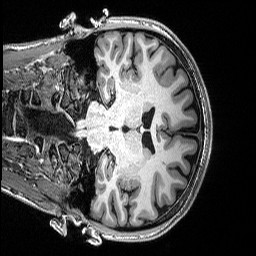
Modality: T1w
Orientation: coronal
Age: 20
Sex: female
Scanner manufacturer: siemens
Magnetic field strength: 3 T
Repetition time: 2.53 s
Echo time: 0.0033 s